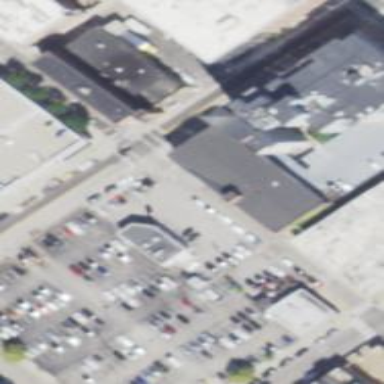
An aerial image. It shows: Paved parking area.